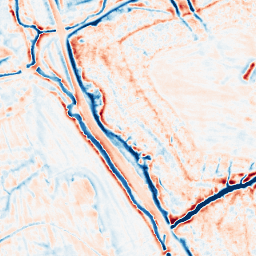
Category: edge_preserving
Decomposition family: bilateral
Decomposition parameters: d: 15
sigma_color: 75
sigma_space: 75
Upsampling method: bilinear
Upsampling parameters: scale: 8
Upsampling scale: 8